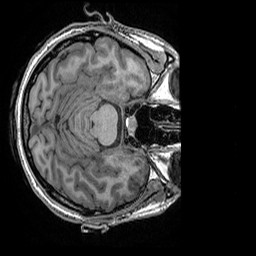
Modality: T1w
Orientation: axial
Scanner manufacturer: ge
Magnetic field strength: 3 T
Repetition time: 0.008184 s
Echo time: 0.003192 s